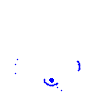
Particle: electron